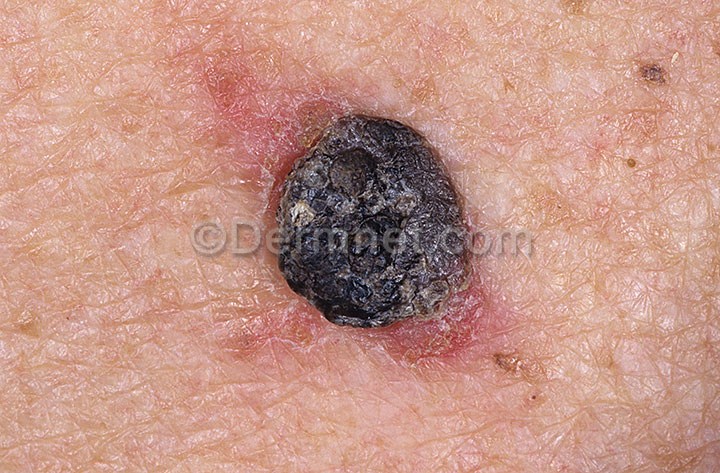
Disease: Seborrheic Keratoses and other Benign Tumors